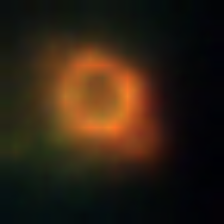
Taxon: NanoPlankton
Group: Other